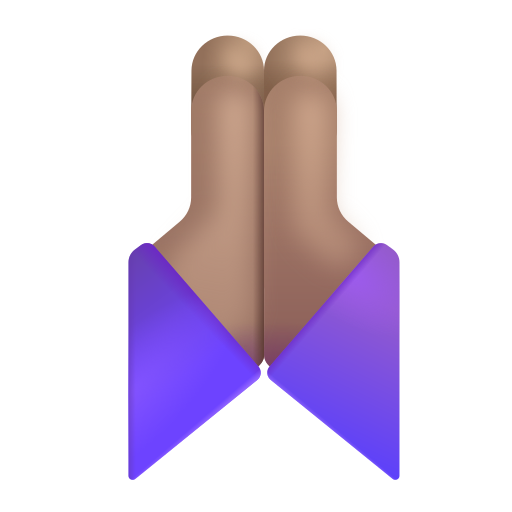
folded hands color